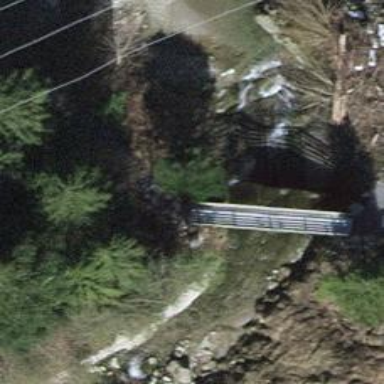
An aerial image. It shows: Pebblestone path bridge with excellent trail visibility.